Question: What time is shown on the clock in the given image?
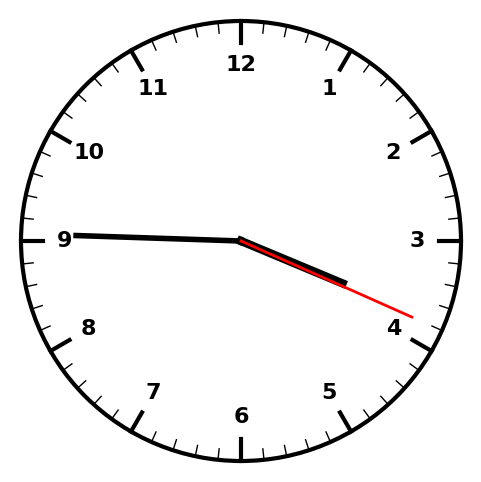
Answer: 03:45:19